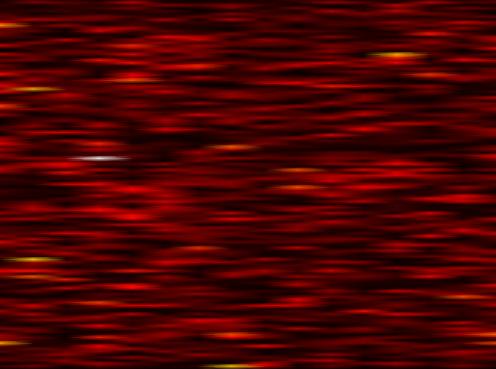
Label: WOLA